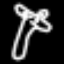
Label: mushroom